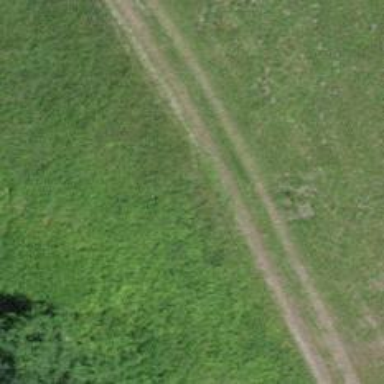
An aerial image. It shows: Track road with grade3 tracktype.